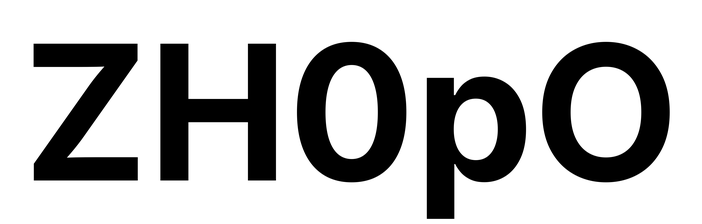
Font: Inter_Bold